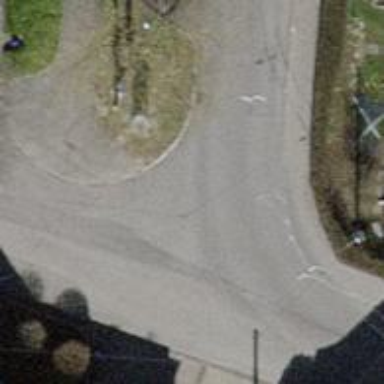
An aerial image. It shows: Residential road with asphalt surface. There is trolley wire running forward along the road.